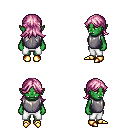
a pixel art fantasy rpg character, female body template, orc, green skin, steel chest armor, white pants, pink loose hair, gold boots, four views (front, back, left, right), 2x2 character sprite sheet, small pixel art, hard edges, no anti-aliasing